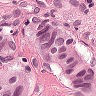
Metastatic tissue present: yes